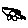
Label: flower